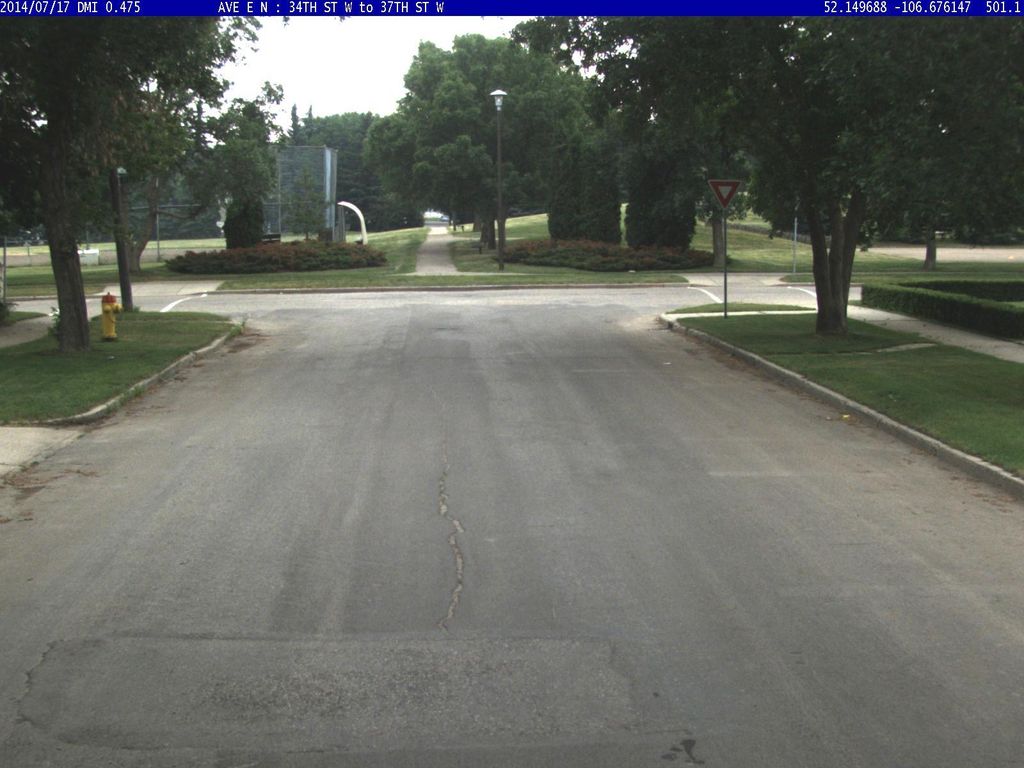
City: saskatoon